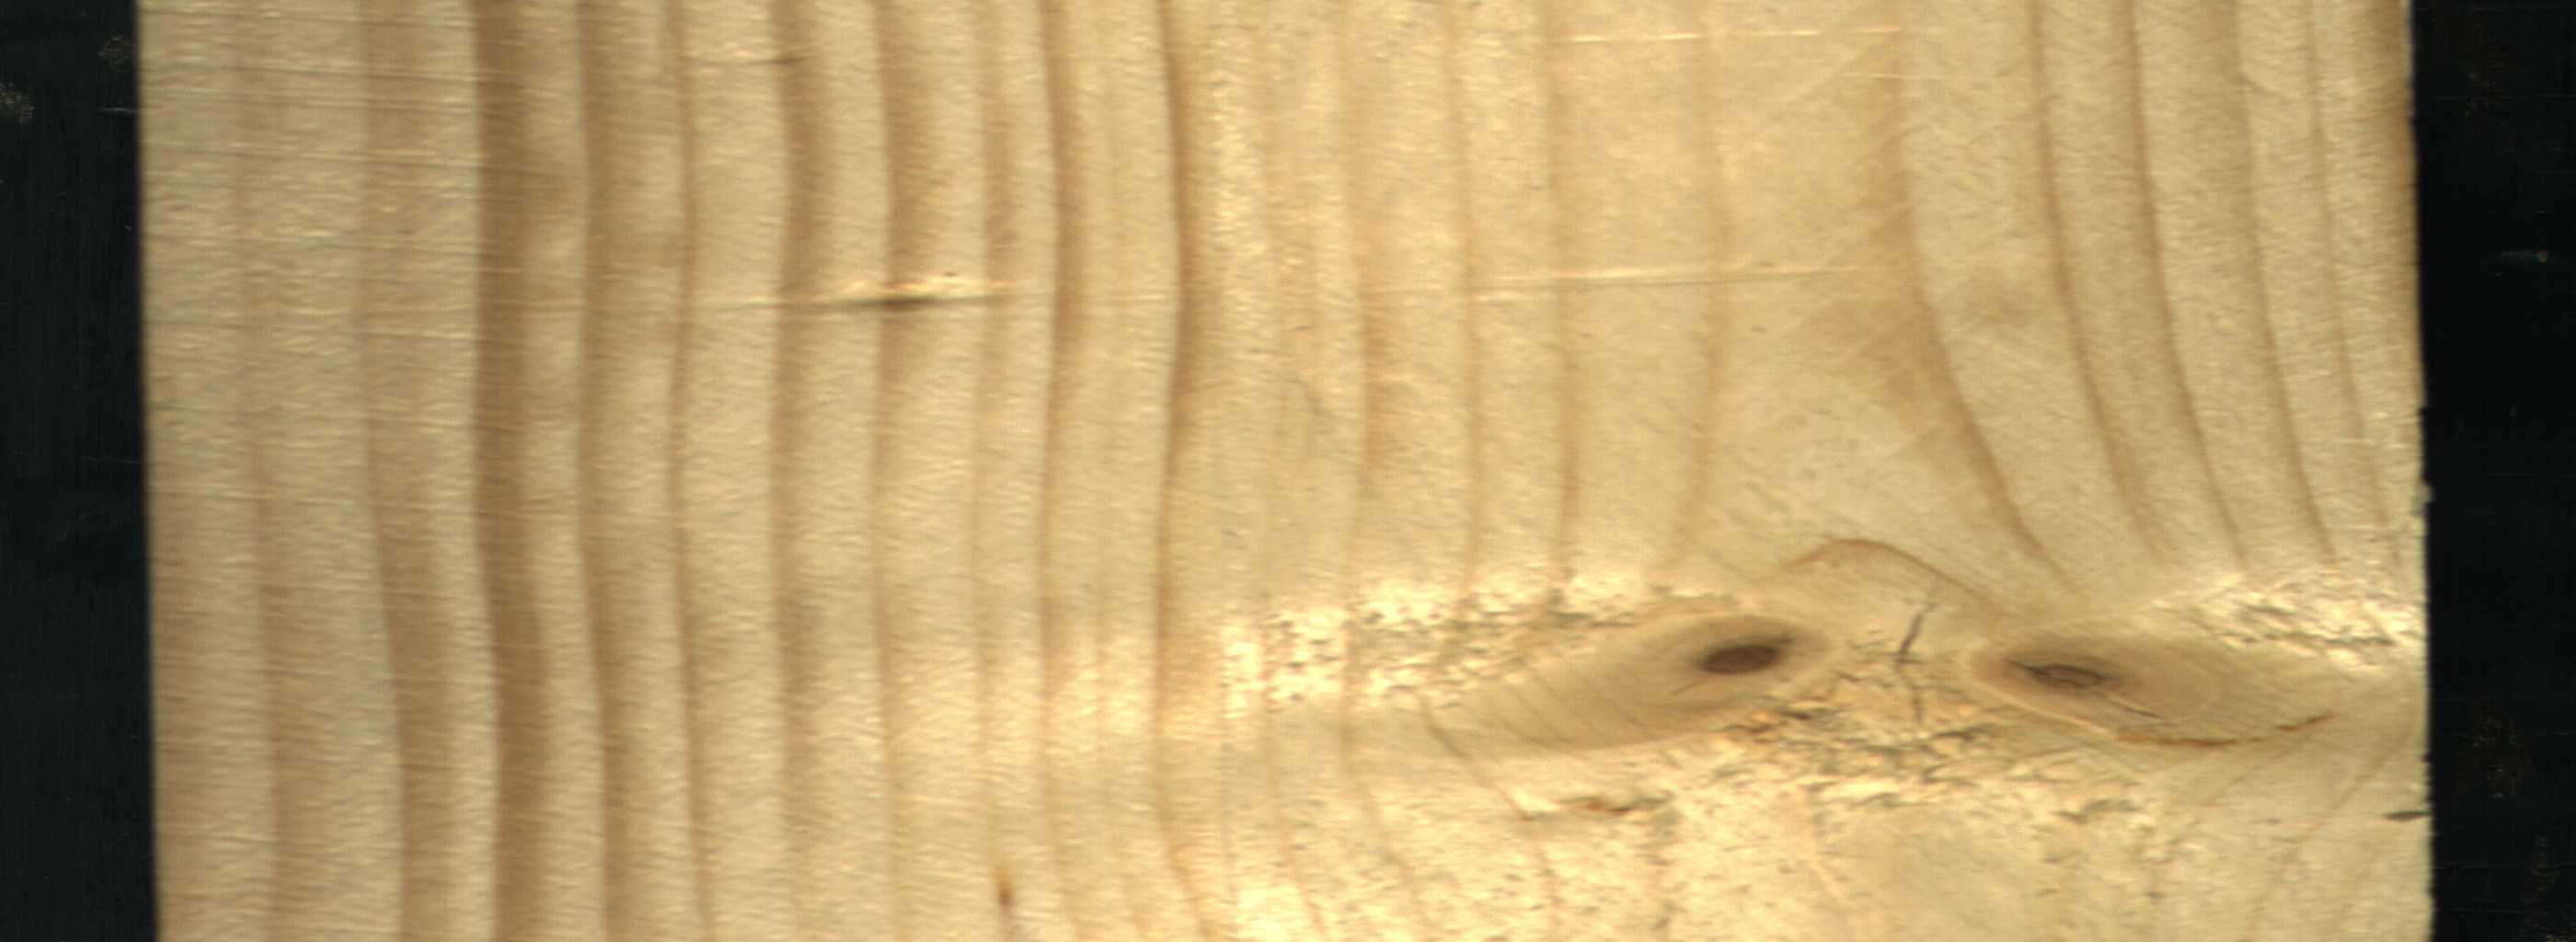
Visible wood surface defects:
Crack
knot_with_crack
Live_Knot